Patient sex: M
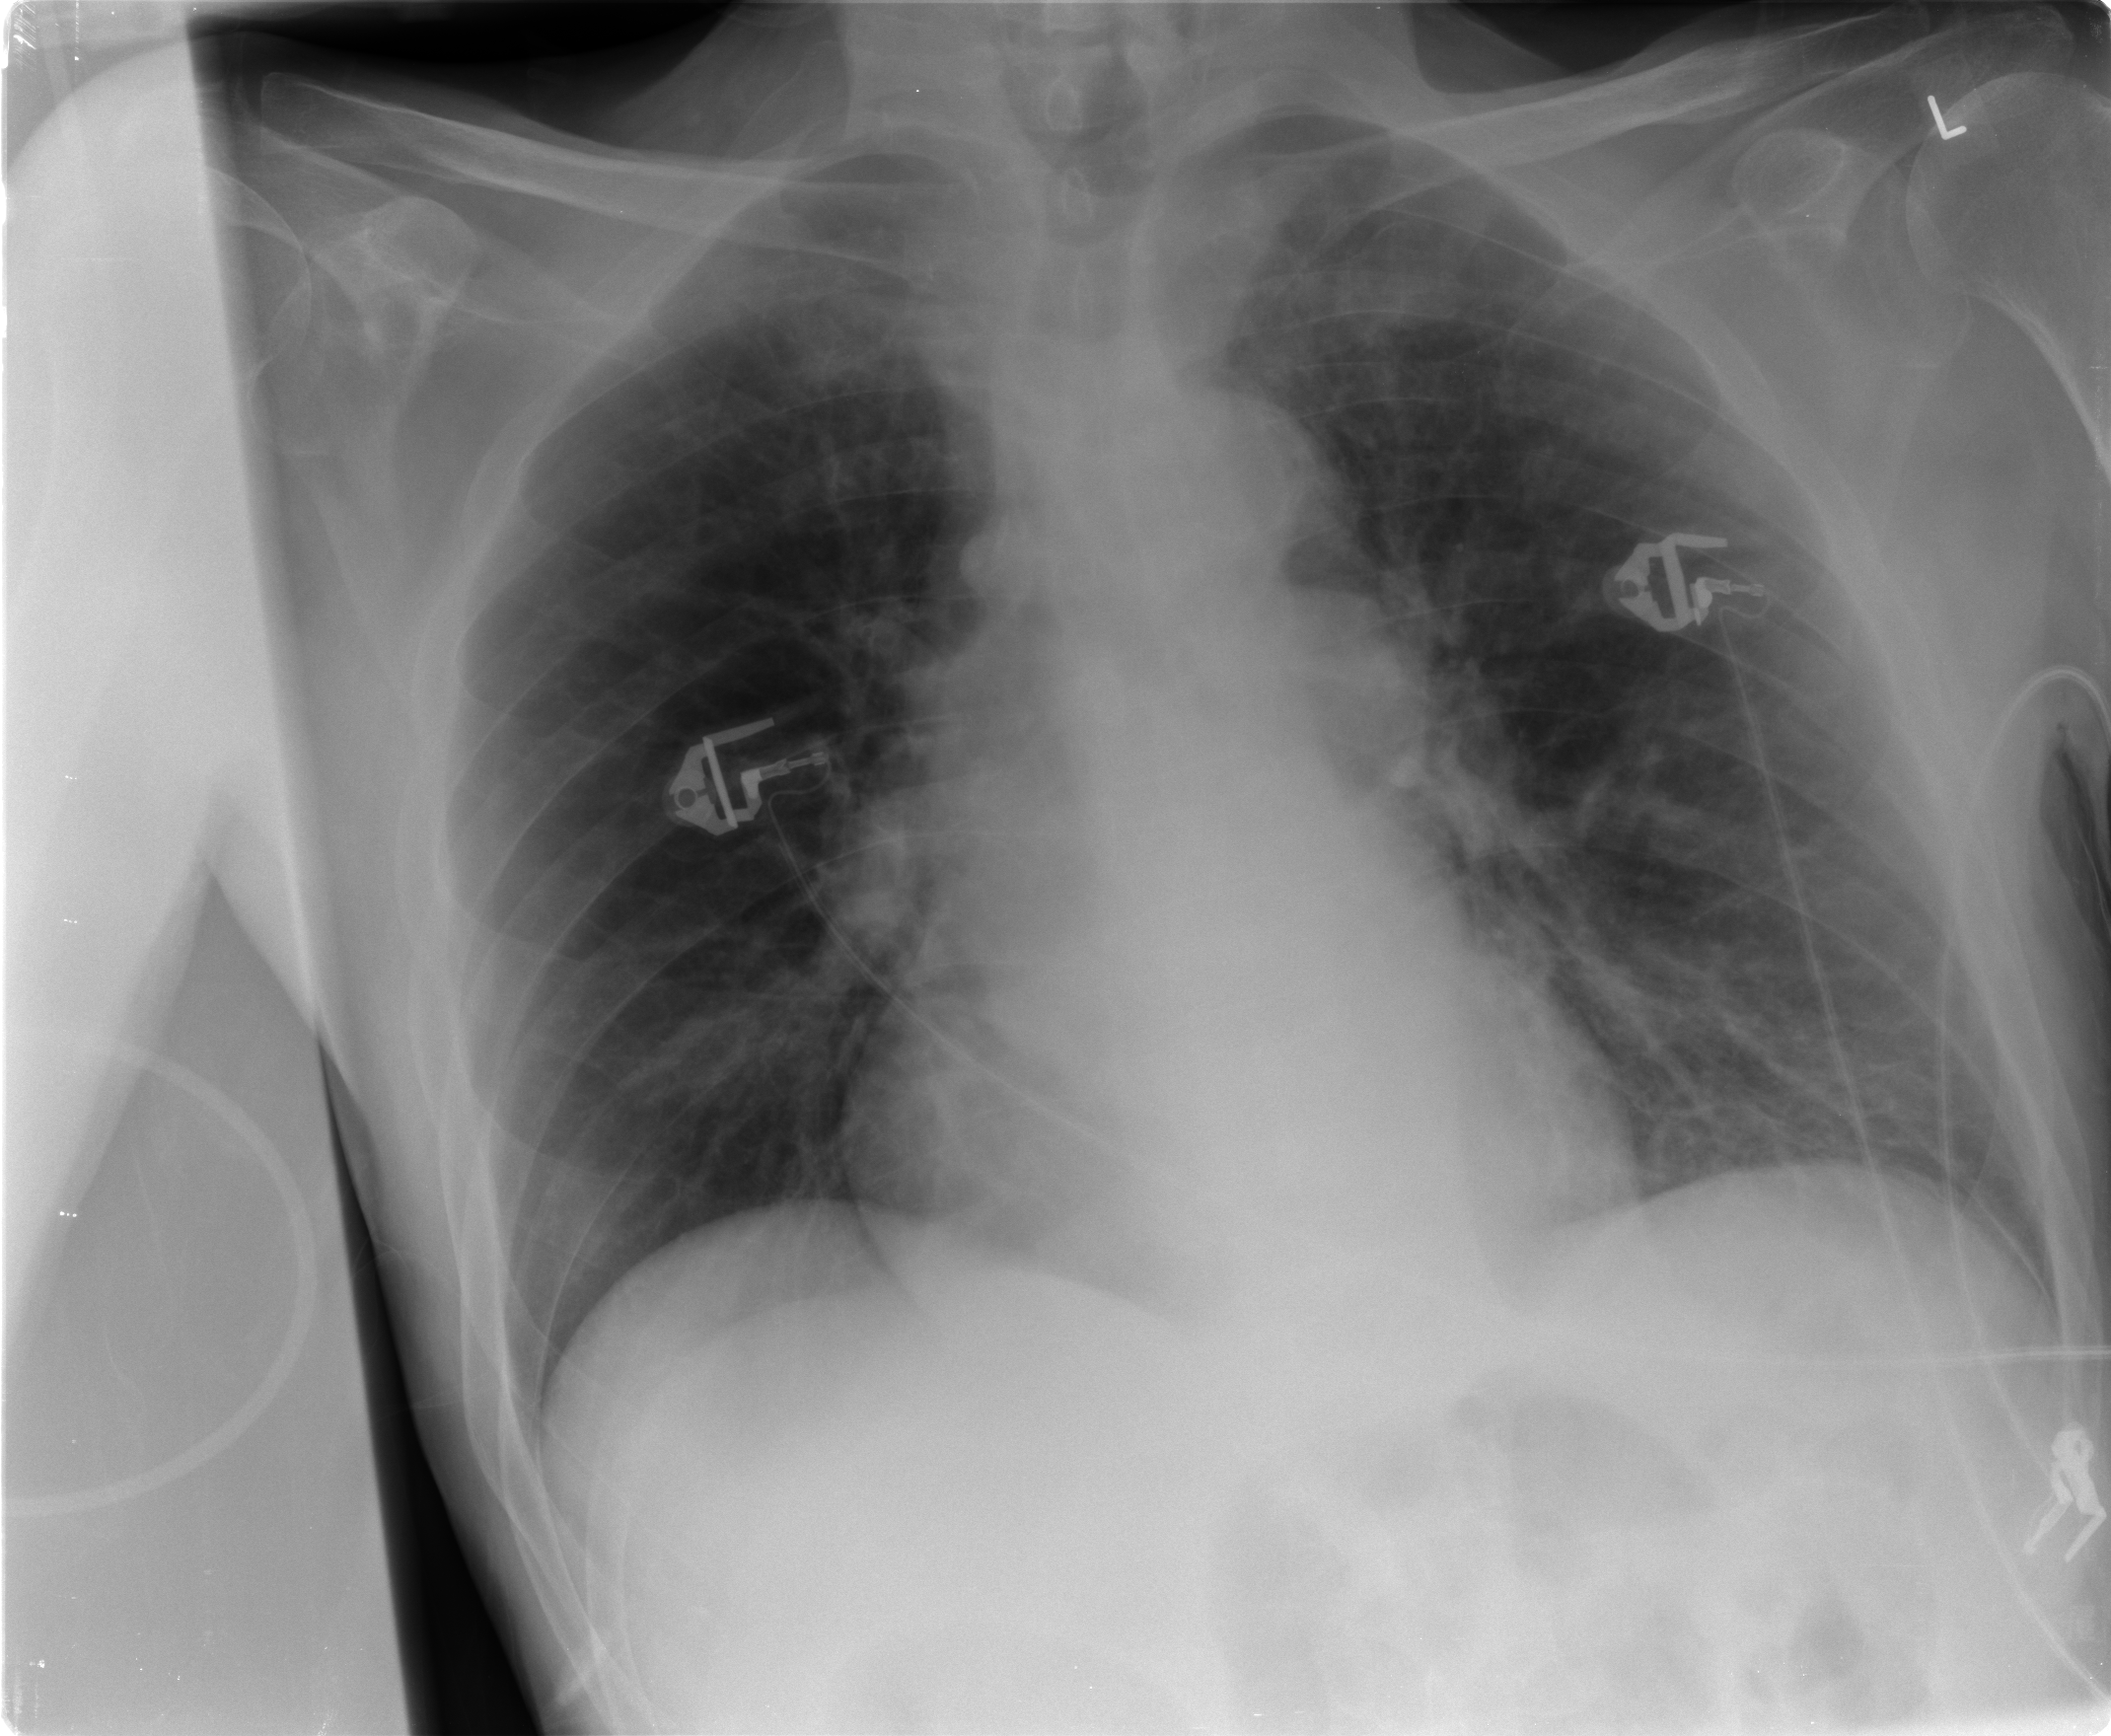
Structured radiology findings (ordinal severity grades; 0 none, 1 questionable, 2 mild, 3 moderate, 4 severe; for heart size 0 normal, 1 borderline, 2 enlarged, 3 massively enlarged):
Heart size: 0
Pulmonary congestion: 0
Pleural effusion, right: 0
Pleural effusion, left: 0
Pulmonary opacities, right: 1
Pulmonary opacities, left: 2
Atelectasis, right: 1
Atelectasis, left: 1